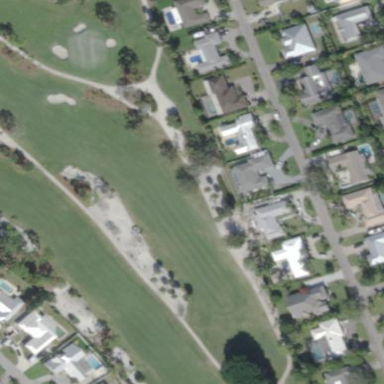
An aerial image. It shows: Area with grass used as rough in golf course.